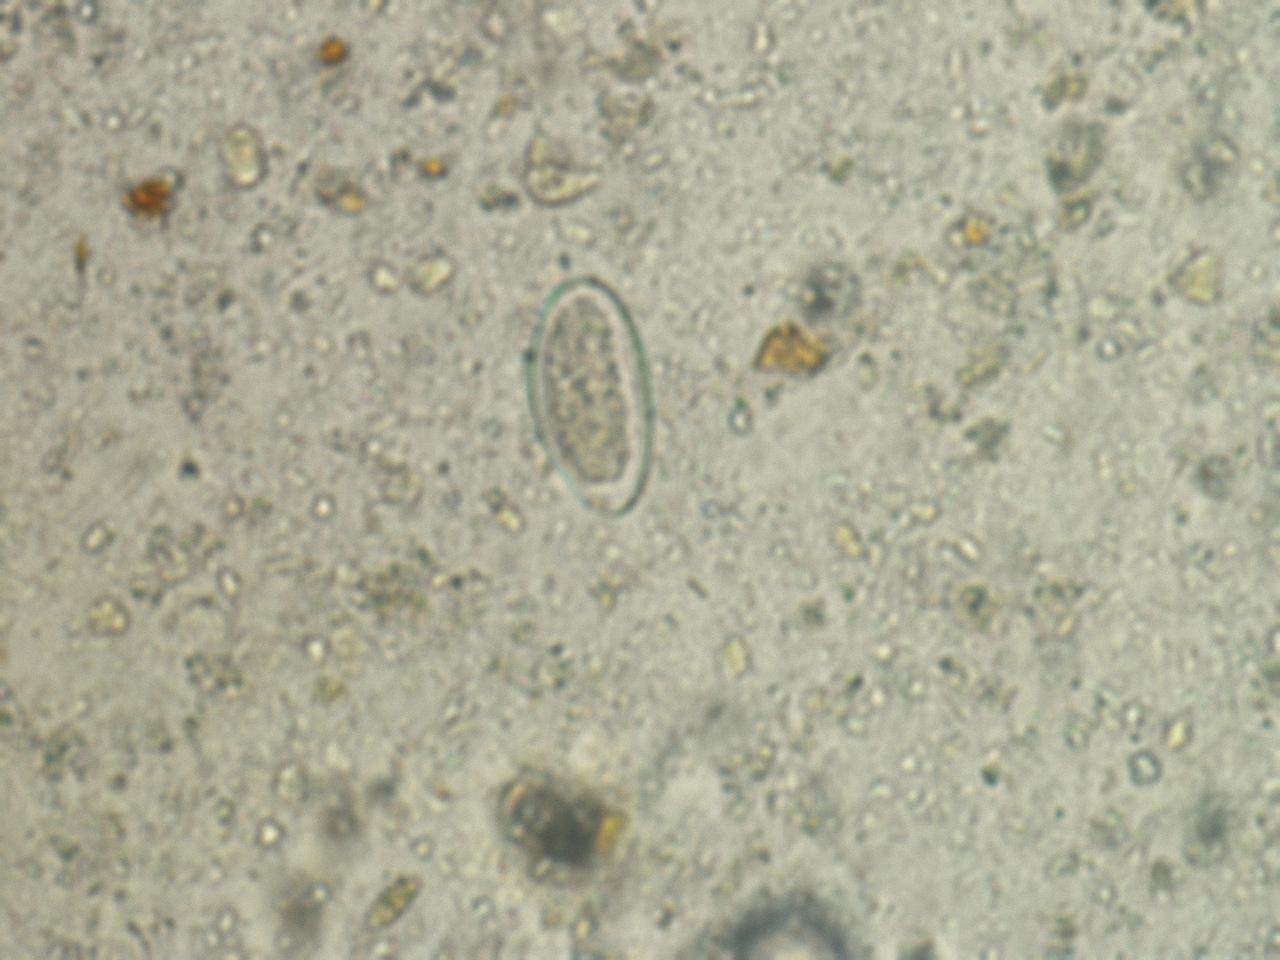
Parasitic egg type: Enterobius vermicularis